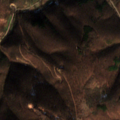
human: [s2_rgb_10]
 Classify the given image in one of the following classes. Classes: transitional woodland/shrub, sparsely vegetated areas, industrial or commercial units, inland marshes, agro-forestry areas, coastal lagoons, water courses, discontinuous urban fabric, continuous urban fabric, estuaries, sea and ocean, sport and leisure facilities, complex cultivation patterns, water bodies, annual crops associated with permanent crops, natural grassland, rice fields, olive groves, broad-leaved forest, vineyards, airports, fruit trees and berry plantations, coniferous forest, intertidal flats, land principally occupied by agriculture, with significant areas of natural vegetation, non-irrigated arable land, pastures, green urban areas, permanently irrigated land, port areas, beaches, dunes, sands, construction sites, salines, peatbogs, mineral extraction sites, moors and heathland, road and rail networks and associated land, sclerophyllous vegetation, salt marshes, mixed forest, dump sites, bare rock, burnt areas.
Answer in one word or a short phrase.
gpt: broad-leaved forest, transitional woodland/shrub